Interaction volume radius: 10 \u00c5
Interaction volume height: 20 \u00c5
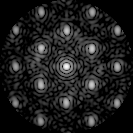
Disorder parameter: 0.2885